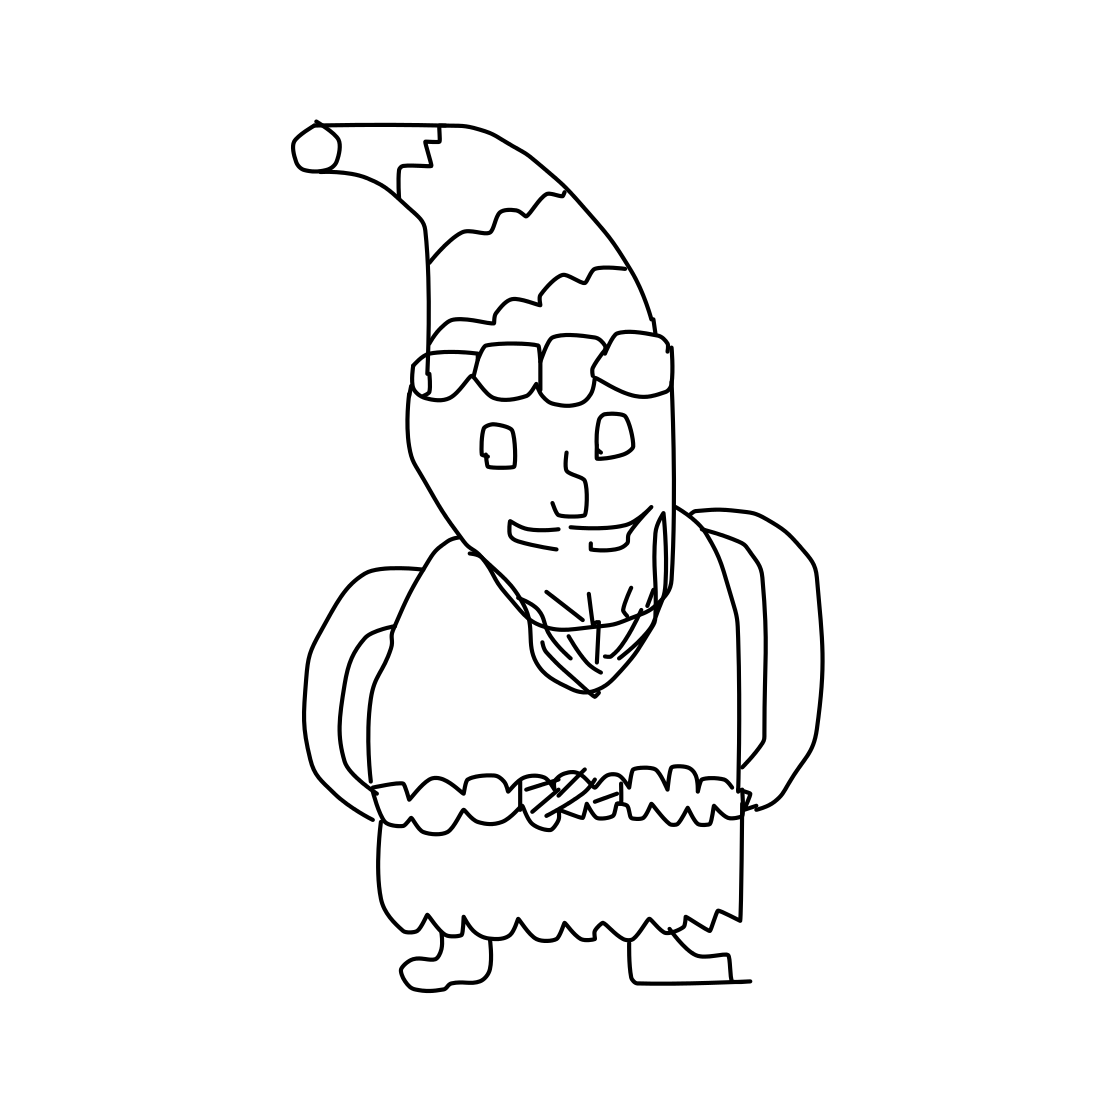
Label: santa claus